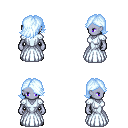
a pixel art fantasy rpg character, female body template, dark elf, purple skin, underdress, gold greaves, white cyan swoop hairstyle, black shoes, four views (front, back, left, right), 2x2 character sprite sheet, small pixel art, hard edges, no anti-aliasing